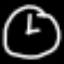
Label: clock